Interaction volume radius: 5 \u00c5
Interaction volume height: 45 \u00c5
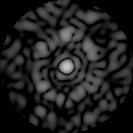
Disorder parameter: 0.7235